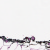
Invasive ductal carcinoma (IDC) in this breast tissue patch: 0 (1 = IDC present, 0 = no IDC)